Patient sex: M
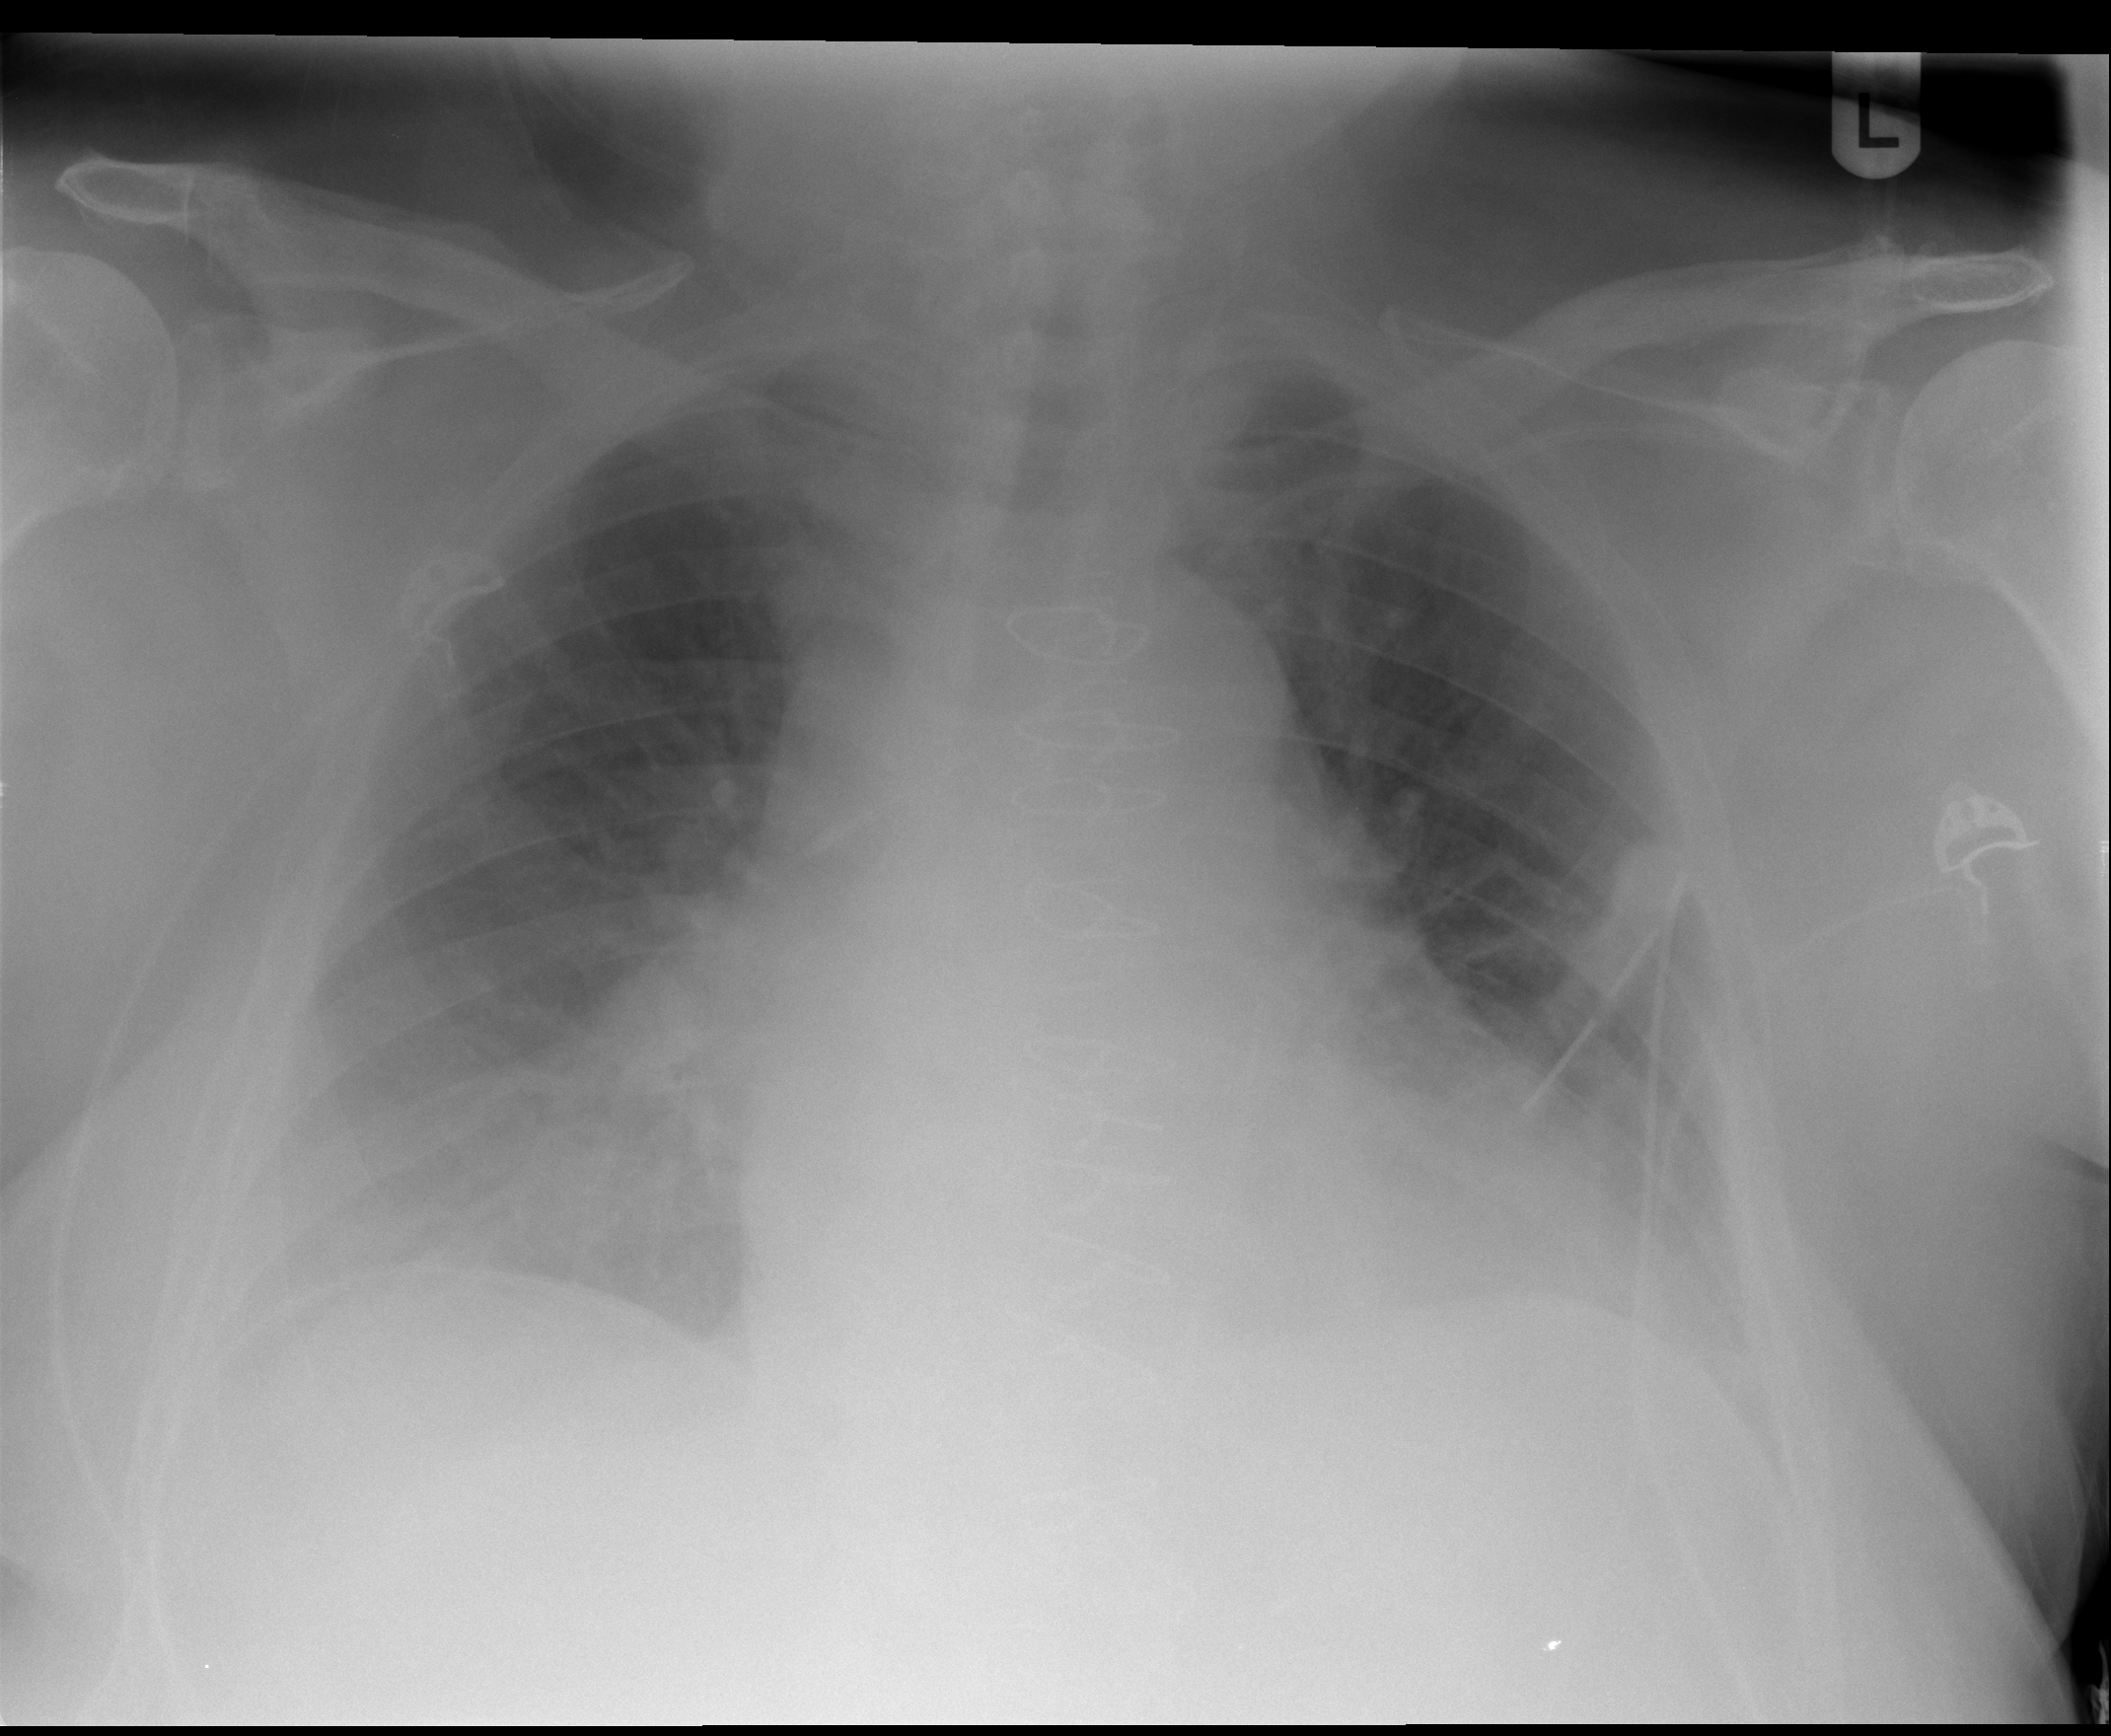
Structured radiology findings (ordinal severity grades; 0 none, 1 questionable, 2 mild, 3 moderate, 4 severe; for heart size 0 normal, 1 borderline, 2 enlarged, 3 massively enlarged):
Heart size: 2
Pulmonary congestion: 1
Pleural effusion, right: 2
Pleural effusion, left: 1
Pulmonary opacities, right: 0
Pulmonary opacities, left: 0
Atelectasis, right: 2
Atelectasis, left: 1